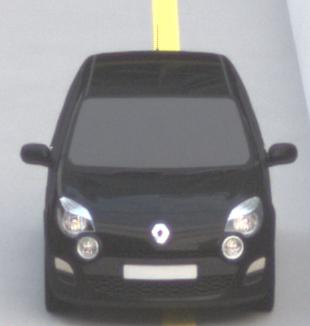
Make: Renault
Model: Twingo 1.2 LEV 16V 75
Detailed model: Twingo (II)
Model produced from: 2012/01
Model produced until: 2014/07
Doors: 3
Color: black
Road condition: dry road
Daytime: morning or afternoon
Contrast: low contrast